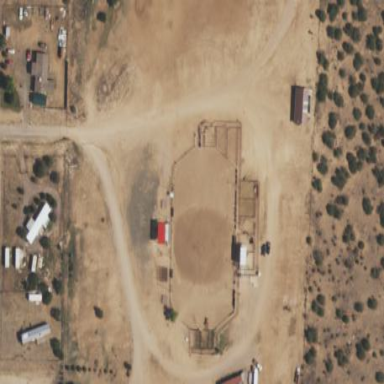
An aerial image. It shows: Stadium for horse riding and rodeo events.